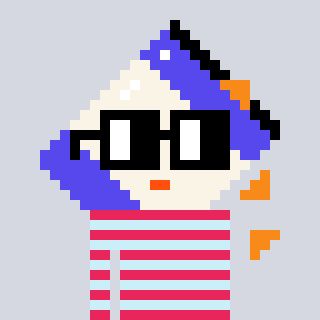
a pixel art character with square black glasses, a chips-shaped head and a cold-colored body on a cool background